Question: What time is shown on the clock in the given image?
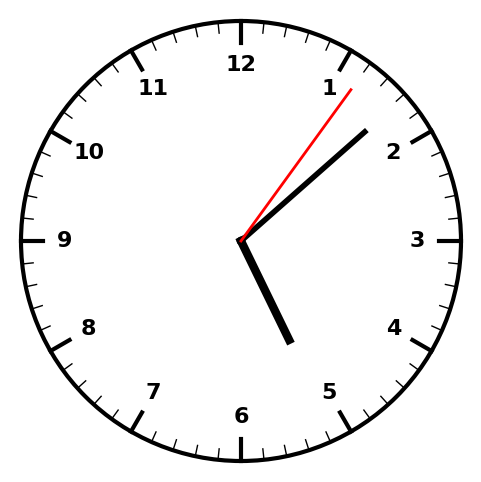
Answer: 05:08:06